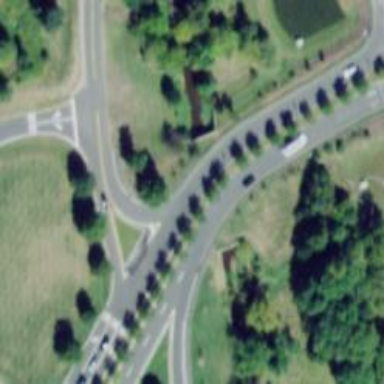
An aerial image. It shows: Tertiary link road.